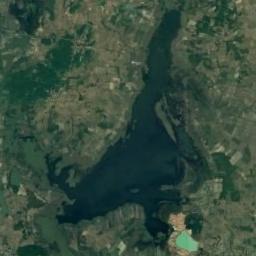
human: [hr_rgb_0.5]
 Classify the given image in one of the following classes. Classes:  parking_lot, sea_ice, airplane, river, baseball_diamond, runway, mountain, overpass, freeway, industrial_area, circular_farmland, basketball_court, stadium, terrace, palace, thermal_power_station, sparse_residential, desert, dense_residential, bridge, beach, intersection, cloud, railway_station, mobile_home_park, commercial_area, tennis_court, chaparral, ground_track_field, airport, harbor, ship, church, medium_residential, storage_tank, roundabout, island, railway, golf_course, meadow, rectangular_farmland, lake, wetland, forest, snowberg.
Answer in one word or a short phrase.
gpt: lake